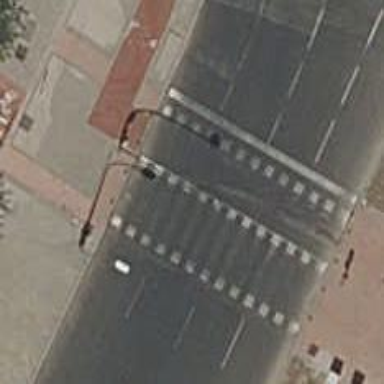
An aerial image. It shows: Road crossing with traffic signals.